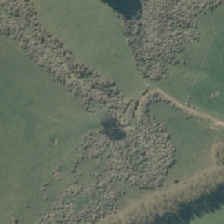
Land cover: grose_broom